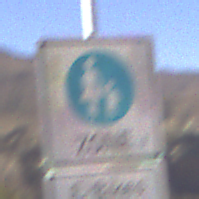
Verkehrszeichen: BeginnFussgaengerzone
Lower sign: BesondereFahrzeugeUndTransportgueter13
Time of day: MorningAfternoon
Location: Outdoor (Nature)
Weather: Clear
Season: NotSpecified
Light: Natural